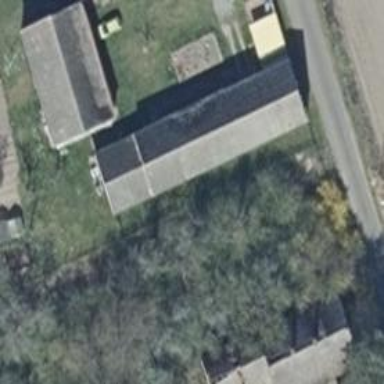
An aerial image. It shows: Building with gabled roof oriented along and colored grey.